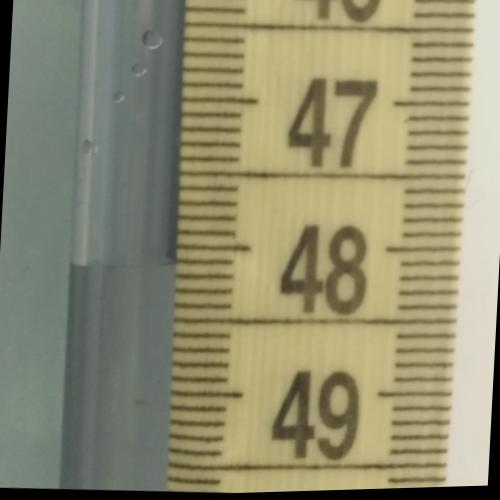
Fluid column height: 48.1 cm